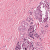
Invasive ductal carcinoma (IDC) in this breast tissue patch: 0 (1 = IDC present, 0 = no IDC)